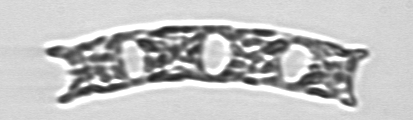
Label: Eucampia